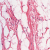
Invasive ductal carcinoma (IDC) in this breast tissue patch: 0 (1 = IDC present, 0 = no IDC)